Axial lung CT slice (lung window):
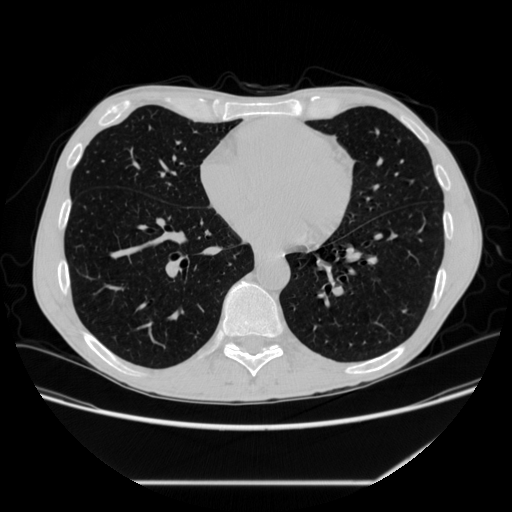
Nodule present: no